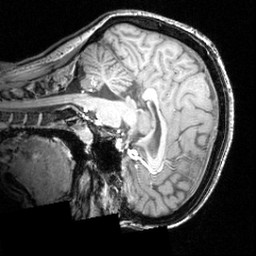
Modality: T1w
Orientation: sagittal
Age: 24
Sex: female
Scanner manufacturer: siemens
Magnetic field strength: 3.951 T
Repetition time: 2.5 s
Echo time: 0.00393 s